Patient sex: M
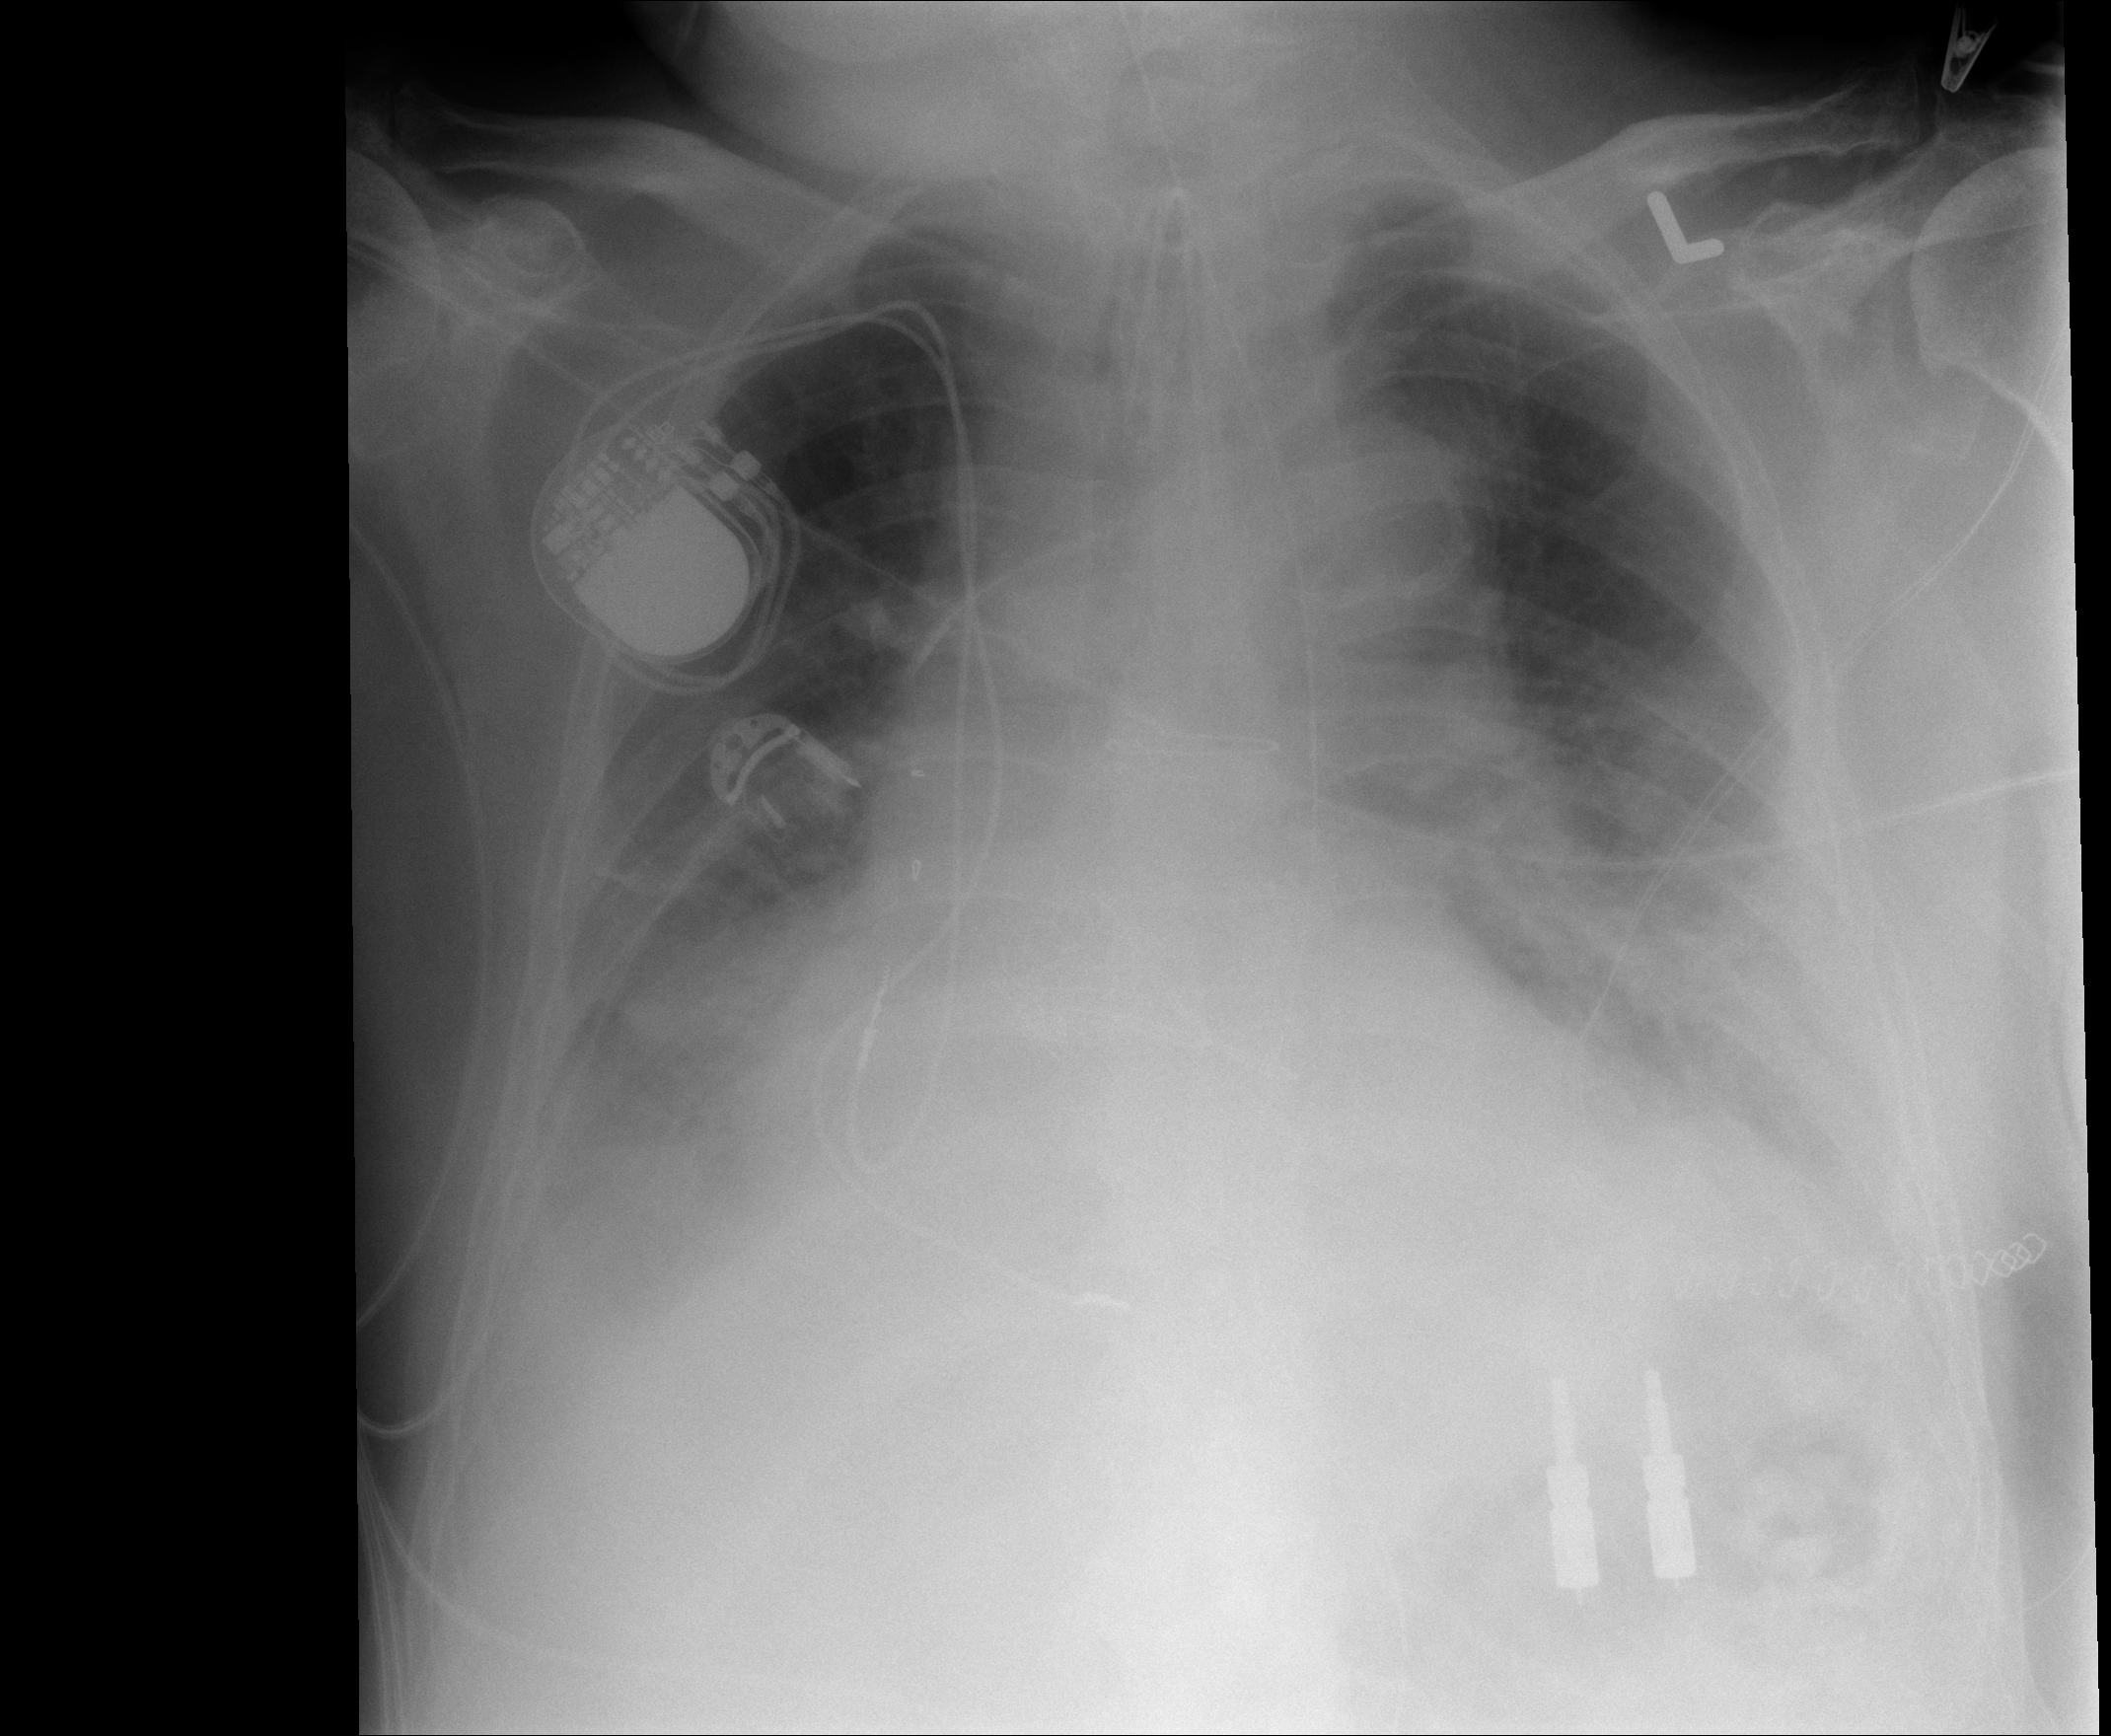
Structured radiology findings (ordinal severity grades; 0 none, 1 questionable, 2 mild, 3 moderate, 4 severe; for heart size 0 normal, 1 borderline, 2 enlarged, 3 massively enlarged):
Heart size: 2
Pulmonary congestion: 1
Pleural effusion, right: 1
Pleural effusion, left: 1
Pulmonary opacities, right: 0
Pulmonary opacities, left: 0
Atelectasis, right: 2
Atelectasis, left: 2